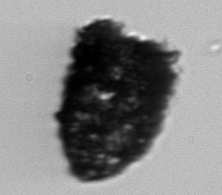
Label: Stenosemella_pacifica